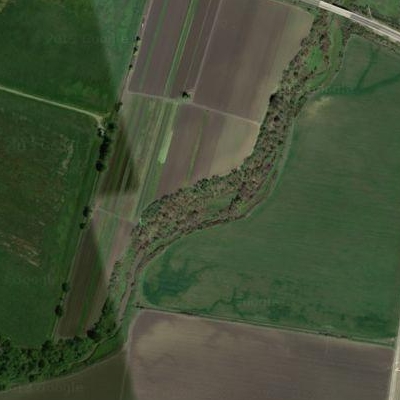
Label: bField